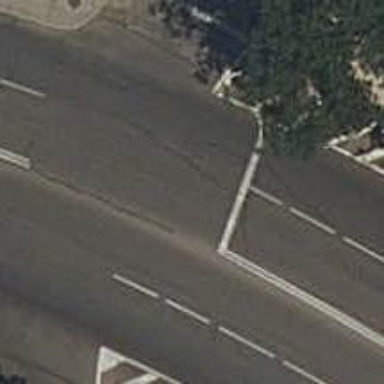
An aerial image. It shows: Road with traffic signals.